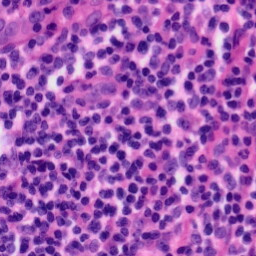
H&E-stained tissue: Tonsil